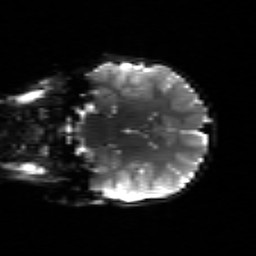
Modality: sbref
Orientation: coronal
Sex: male
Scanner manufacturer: siemens
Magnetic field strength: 3 T
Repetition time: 5 s
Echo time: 0.071 s